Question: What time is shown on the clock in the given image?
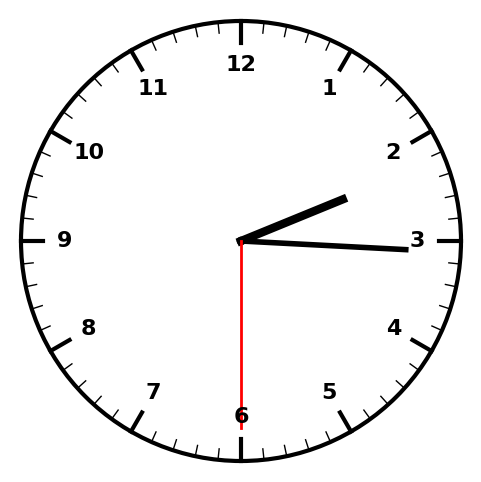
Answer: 02:15:30